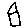
Label: house